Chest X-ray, PA view. Patient: 37 years old, sex M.
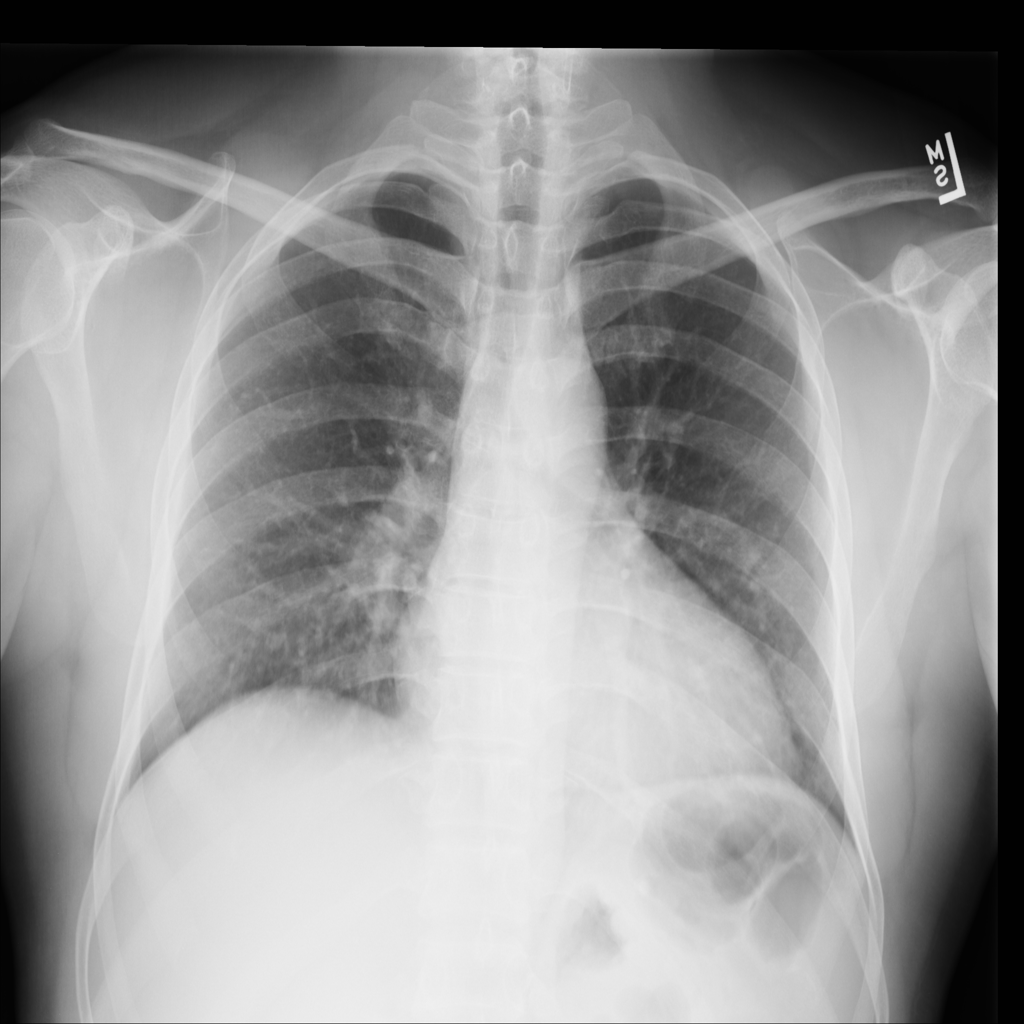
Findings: No Finding